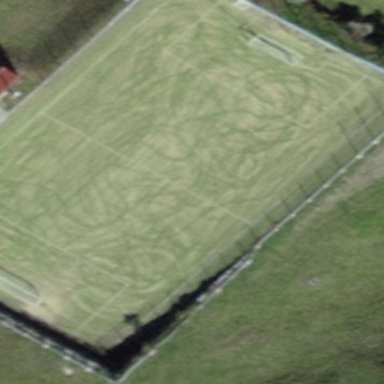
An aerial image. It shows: Artificial turf soccer pitch for leisure activities.